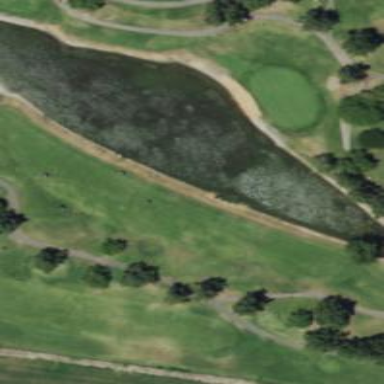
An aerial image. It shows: Picturesque scene of golf course with lateral water hazard.